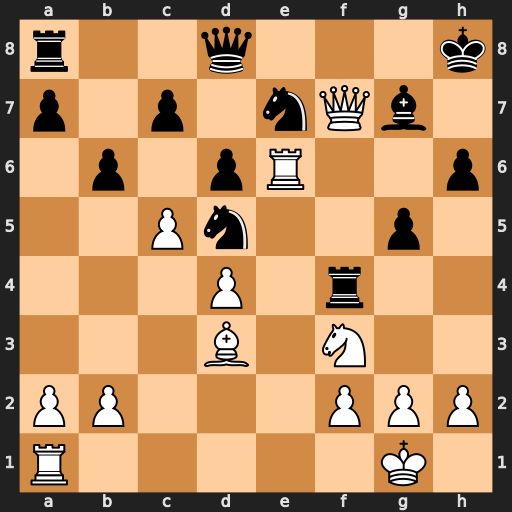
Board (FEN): r2q3k/p1p1nQb1/1p1pR2p/2Pn2p1/3P1r2/3B1N2/PP3PPP/R5K1
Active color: w
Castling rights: -
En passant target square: -
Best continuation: Rxh6+ Bxh6 Qh7#